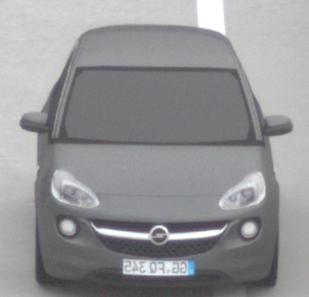
Make: Opel
Model: ADAM 1.2
Detailed model: ADAM
Model produced from: 2013/01
Model produced until: 2014/11
Doors: 3
Color: gray
Road condition: dry road
Daytime: morning or afternoon
Contrast: low contrast